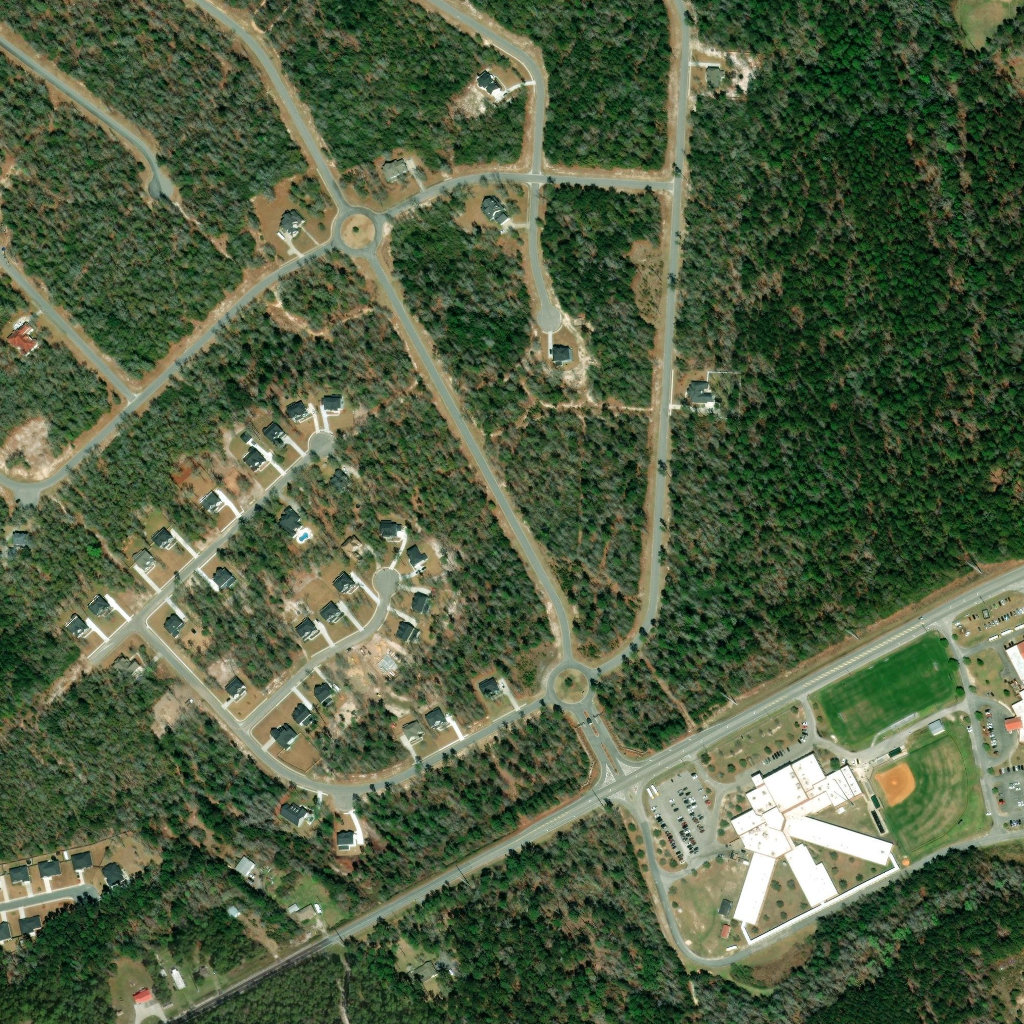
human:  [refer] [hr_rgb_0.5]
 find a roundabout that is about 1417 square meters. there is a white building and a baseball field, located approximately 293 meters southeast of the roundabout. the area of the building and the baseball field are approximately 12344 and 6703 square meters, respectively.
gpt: <box>[[53, 64, 58, 69, 0]]</box>

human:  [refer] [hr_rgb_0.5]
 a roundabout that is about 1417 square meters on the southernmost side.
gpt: <box>[[53, 64, 58, 69, 0]]</box>